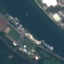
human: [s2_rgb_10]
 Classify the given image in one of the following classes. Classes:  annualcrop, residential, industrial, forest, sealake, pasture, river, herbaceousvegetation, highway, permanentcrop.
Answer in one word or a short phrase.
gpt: River